Question: I'm really new to coding so I'm struggling to get an answer for my question directly.
I tried to find answer for my question on many ways (YouTube, stack overflow, google) but couldn't get my program to run correctly.
What I need my program to do is get a value from an m3u file into the appropriate cell on my data table and not read and add absolutely everything.
What I have found online is mainly how to read text/csv/excel and import all the data from the file itself, this is not what I really need or code that i do not understand how to implement for my use, like that question: <URL>.
I have defined cells that should "suck" the data from the m3u file.
The file m3u file structure is:
> #EXTINF:-1 tvg-ID="" tvg-name="==== Example1 ====" tvg-logo="" group-title="",==== Example1 ====
thestreamingsource1.com
#EXTINF:-1 tvg-ID="" tvg-name="==== Example2 ====" tvg-logo="" group-title="",==== Example2 ====
thestreamingsource2.com
#EXTINF:-1 tvg-ID="" tvg-name="==== Example3 ====" tvg-logo="" group-title="",==== Example3 ====
thestreamingsource3.com
#EXTINF:-1 tvg-ID="" tvg-name="==== Example4 ====" tvg-logo="" group-title="",==== Example4 ====
thestreamingsource4.com
And I need the program to only get the following from the value structure:
tvg-ID (It's okay if it's empty).
tvg-name.
tvg-logo (It's okay if it's empty).
group-title.
So far i have the string that reads all the content of the file and the data grid ready to accept data.
The code behind the form is:
'''
public class ThisClass
{
DataGridView my_datagridview = new DataGridView();
DataTable my_datatable = new DataTable();
// Constructor and other methods are in this class,
// but not showed here...
private void btnRead_Click(object sender, EventArgs e)
{
// Some codes are hidden here...
if (openFileDialog1.ShowDialog() == DialogResult.OK)
{
string sFileName = openFileDialog1.FileName;
string[] alltext = File.ReadAllLines(sFileName);
foreach (string text_line in alltext)
{
// MessageBox.Show(text_line);
}
}
}
}
'''
And the form looks like that:

I'm sorry If the question is already answered but i couldn't find a solution.
Glad if you could help.
Thanks.
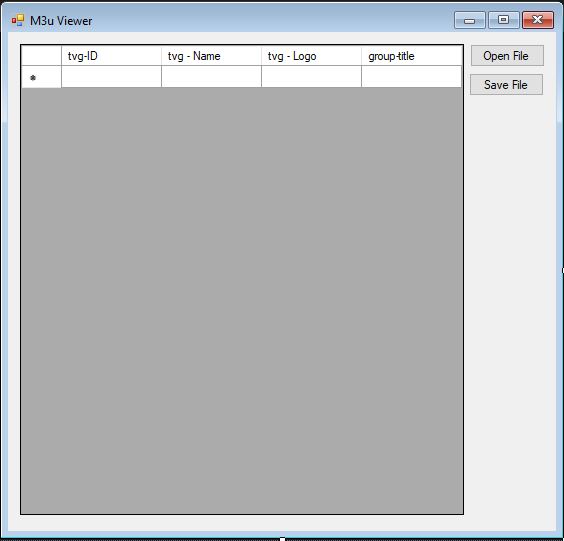
Answer: This should get you going:
'''
using System;
using System.ComponentModel;
using System.Drawing;
using System.Windows.Forms;
using System.IO;
using System.Text.RegularExpressions;
namespace DataGridView_45378237
{
public partial class Form1 : Form
{
DataGridView my_datagridview = new DataGridView();//the DataGridView which will be put on the form
BindingList<MyDatagridviewEntry> myDataGridviewSource = new BindingList<MyDatagridviewEntry>();//the BindingList from which the DataGridView will pull its data
public Form1()
{
InitializeComponent();
InitializeDataGridView();//set the initial settings of the DataGridView
}
private void InitializeDataGridView()
{
my_datagridview.Location = new Point(this.Location.X + 15, this.Location.Y + 15);//define where to place it in the form(you could obviously just place one directly where you want using the wysiwyg)
this.Controls.Add(my_datagridview);
my_datagridview.AutoSize = true;
my_datagridview.AutoGenerateColumns = true;
my_datagridview.DataSource = myDataGridviewSource;//link the DataGridView with the BindingSource
}
private void btnRead_Click(object sender, EventArgs e)
{
OpenFileDialog openFileDialog1 = new OpenFileDialog();
openFileDialog1.InitialDirectory = @"C:";
openFileDialog1.Title = "Browse Text Files";
openFileDialog1.CheckFileExists = true;
openFileDialog1.CheckPathExists = true;
openFileDialog1.DefaultExt = "m3u";
openFileDialog1.Filter = "All files (*.*)|*.*|m3u files (*.m3u)|*.m3u";
openFileDialog1.FilterIndex = 2;
openFileDialog1.RestoreDirectory = true;
openFileDialog1.ReadOnlyChecked = true;
openFileDialog1.ShowReadOnly = true;
if (openFileDialog1.ShowDialog() == DialogResult.OK)
{
string sFileName = openFileDialog1.FileName;
FillDataGridFromFile(sFileName);//send the file to get parsed
}
}
private void FillDataGridFromFile(string incomingFilePath)
{
//empty the list
myDataGridviewSource.Clear();//you may or may not want this... I don't know your full requirements...
//fill the list
using (StreamReader sr = new StreamReader(incomingFilePath))
{
string currentLine = string.Empty;
while ((currentLine = sr.ReadLine()) != null)
{
/*This is not how I would write the production code,
* but for the sake of this example, this format works well
so that you know what is being done and why.*/
string[] splittedString = currentLine.Split(new char[] { ',' }, StringSplitOptions.RemoveEmptyEntries);
string f1 = splittedString.Length > 0 ? splittedString[0] : string.Empty;//if splittedString has more than 0 entries, the use entry[0], else use string.empty
string f2 = splittedString.Length > 1 ? splittedString[1] : string.Empty;//if splittedString has more than 1 entries, the use entry[1], else use string.empty
string f3 = GetTVGNameFromString(splittedString[0]);//Extract the text from within the string
string f4 = splittedString.Length > 3 ? splittedString[3] : string.Empty;//if splittedString has more than 3 entries, the use entry[3], else use string.empty
/**/
//add the entry to the BindingSource
myDataGridviewSource.Add(new MyDatagridviewEntry { Col1 = f1, Col2 = f2, Col3 = f3, Col4 = f4 });
}
}
}
private string GetTVGNameFromString(string incomingString)
{
string retval = string.Empty;
Regex rgx = new Regex("tvg-name="([^"]*)"");//use a grouping regex to find what you are looking for
if (rgx.IsMatch(incomingString))
{
return rgx.Matches(incomingString)[0].Groups[1].Value;
}
return retval;
}
}
public class MyDatagridviewEntry
{
public string Col1 { get; set; }
public string Col2 { get; set; }
public string Col3 { get; set; }
public string Col4 { get; set; }
}
}
'''